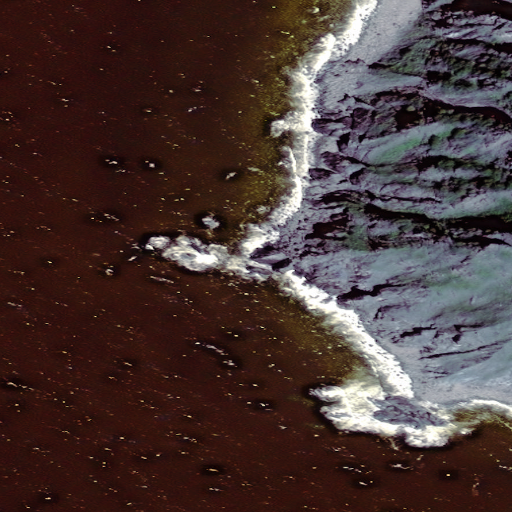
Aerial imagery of cape in Alaska named Raspberry Cape containing only unknown